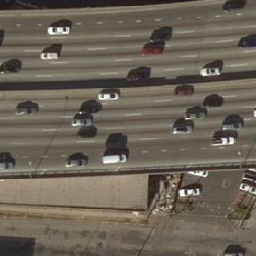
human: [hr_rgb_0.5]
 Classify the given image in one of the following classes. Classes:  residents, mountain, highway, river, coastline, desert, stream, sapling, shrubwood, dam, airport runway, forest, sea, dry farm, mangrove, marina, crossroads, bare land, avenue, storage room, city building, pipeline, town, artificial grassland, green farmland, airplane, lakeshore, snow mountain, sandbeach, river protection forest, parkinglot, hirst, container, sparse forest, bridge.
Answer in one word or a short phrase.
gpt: highway